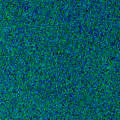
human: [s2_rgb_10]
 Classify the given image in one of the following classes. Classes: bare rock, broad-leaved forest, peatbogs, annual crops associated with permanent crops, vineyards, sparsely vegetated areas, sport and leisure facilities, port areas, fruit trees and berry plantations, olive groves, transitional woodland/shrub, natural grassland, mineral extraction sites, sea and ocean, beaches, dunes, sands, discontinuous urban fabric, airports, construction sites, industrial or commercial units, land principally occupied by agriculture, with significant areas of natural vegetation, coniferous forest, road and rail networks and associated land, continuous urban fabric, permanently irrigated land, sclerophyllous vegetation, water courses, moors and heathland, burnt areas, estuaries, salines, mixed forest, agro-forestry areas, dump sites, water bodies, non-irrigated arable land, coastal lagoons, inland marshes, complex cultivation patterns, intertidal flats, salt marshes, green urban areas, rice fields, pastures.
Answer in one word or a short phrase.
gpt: sea and ocean